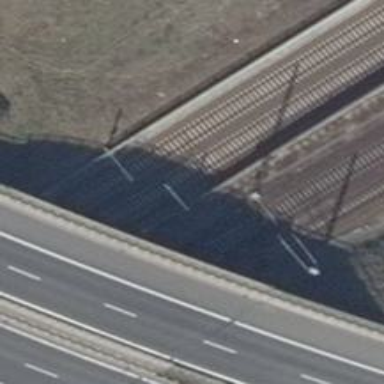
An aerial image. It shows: Solitary milestone along the railway.